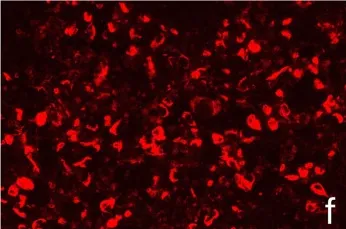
GFAPalpha-IgG test results by GFAP-transfected HEK293 cell-based immunofluorescence assay. Positive result of serum (titer at 1:320).
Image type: pathology (immunostaining)